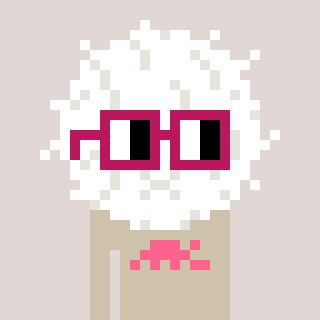
a pixel art character with square dark red glasses, a cottonball-shaped head and a bege-colored body on a warm background